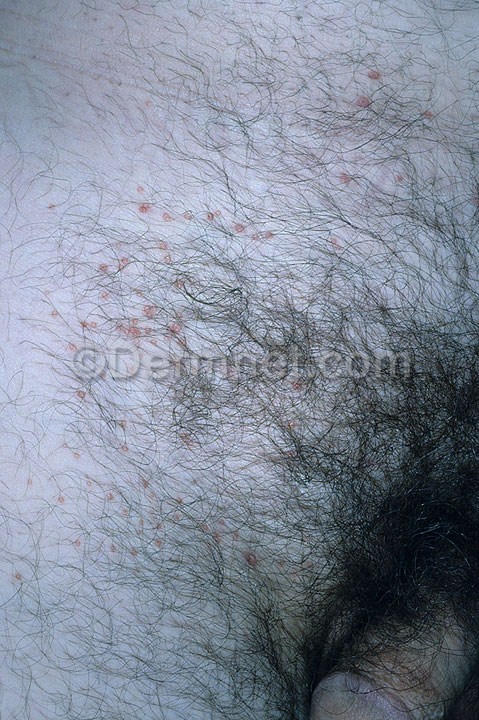
Disease: Herpes HPV and other STDs Photos